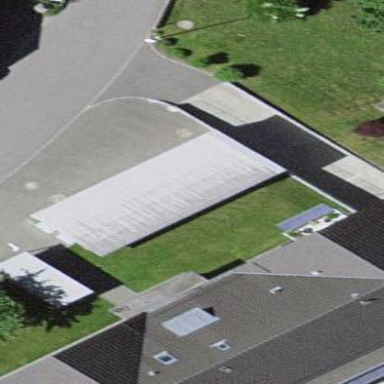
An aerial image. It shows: View of roof of building.